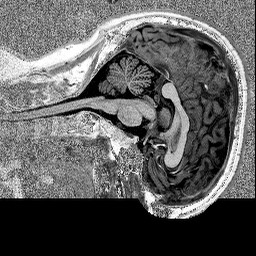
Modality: MP2RAGE
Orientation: sagittal
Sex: male